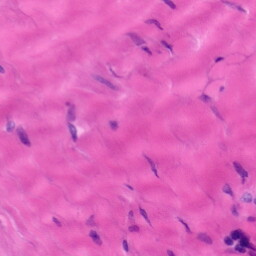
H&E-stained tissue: Tonsil